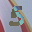
Label: 5